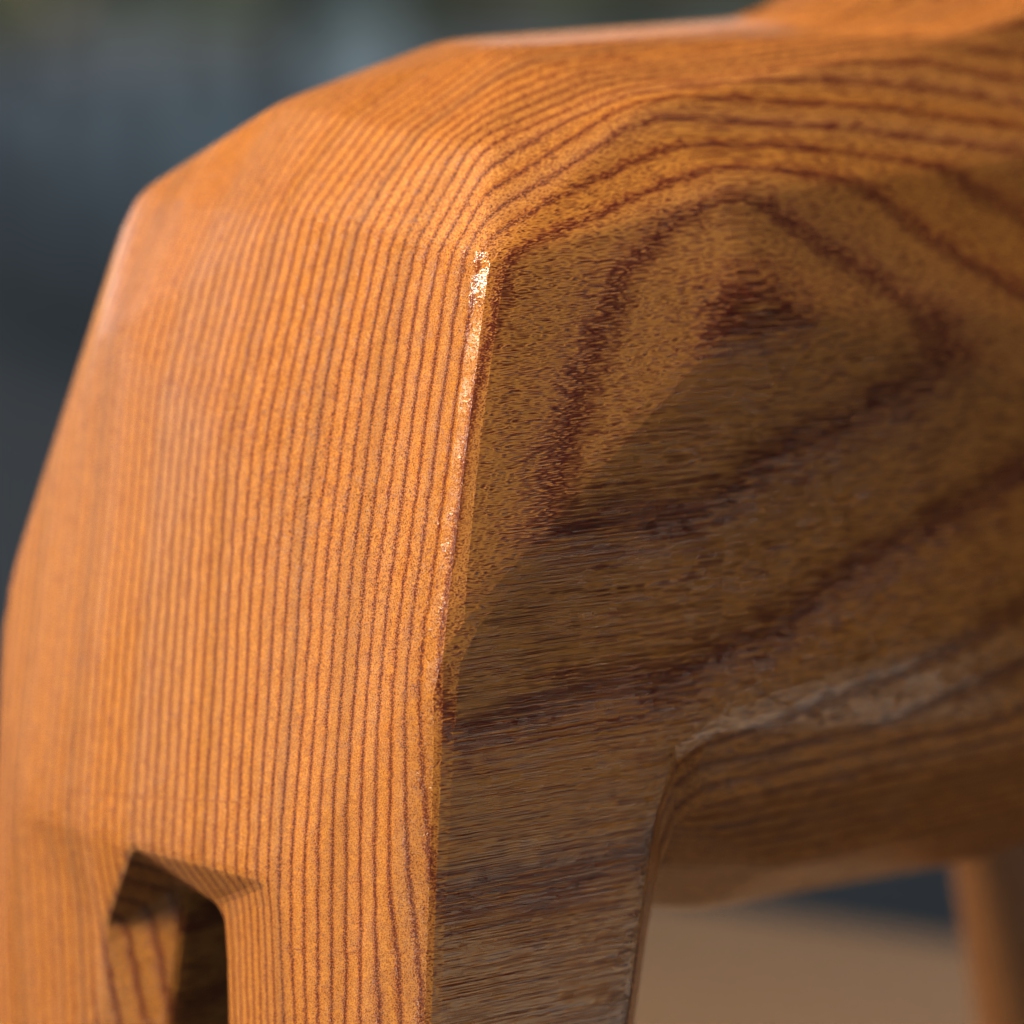
A high quality rendering of a dalahest_oak dalecarlian horse figurine made of varnished dark oak standing on a wooden table in an a sports hall with natural soft daylight from windows,extreme close-up from the rear right side macro, 150 mm, f 16, macro, bokeh